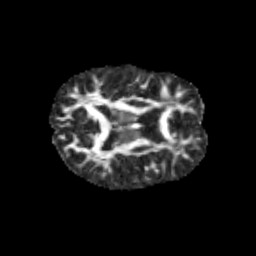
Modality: FA
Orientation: axial
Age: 11
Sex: male
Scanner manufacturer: siemens
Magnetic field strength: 3 T
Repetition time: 3.8 s
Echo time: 0.07 s